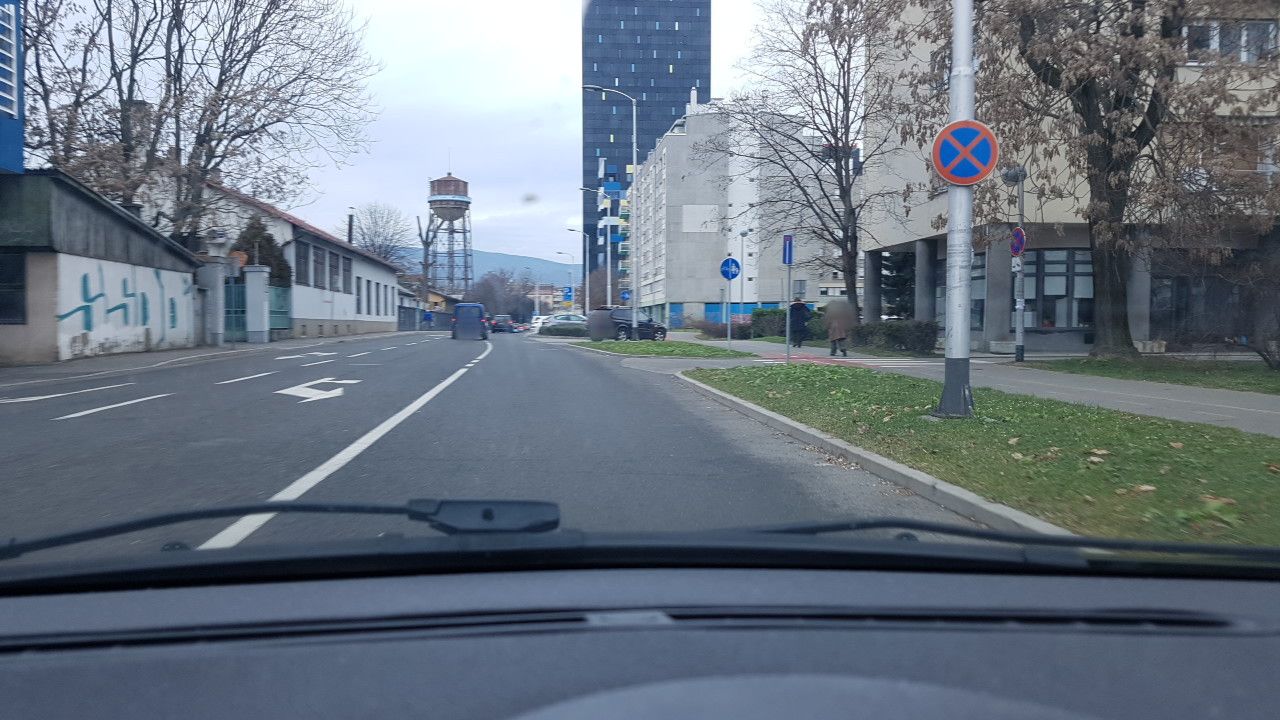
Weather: clear
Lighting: day
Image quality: good
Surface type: driving surface
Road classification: path, footway
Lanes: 3
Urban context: urban centre
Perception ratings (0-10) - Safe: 3.56, Lively: 7.64, Beautiful: 6.66, Boring: 5.06, Depressing: 2.52, Wealthy: 3.73